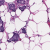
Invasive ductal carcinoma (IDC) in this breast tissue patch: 0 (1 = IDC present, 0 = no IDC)